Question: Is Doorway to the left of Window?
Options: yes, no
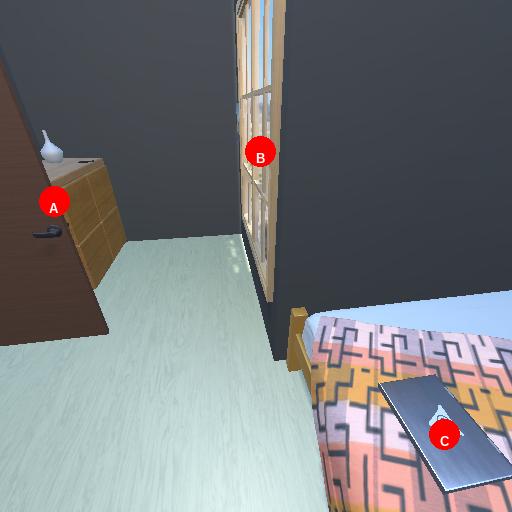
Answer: yes